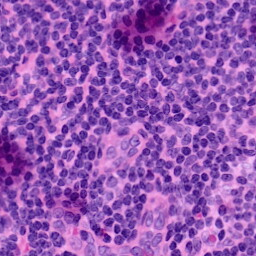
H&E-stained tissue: LymphNode